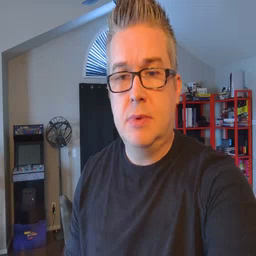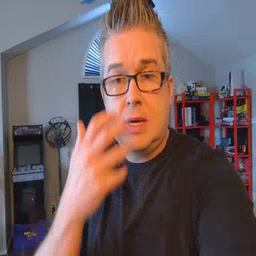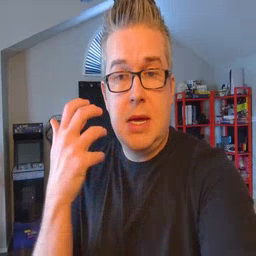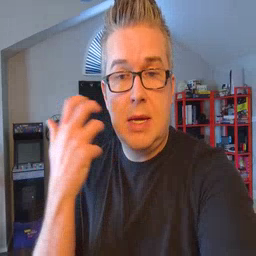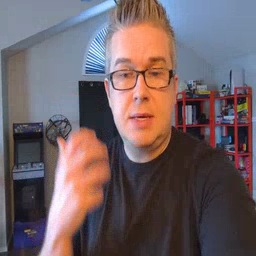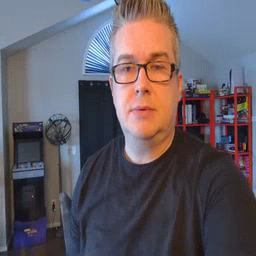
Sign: tiger